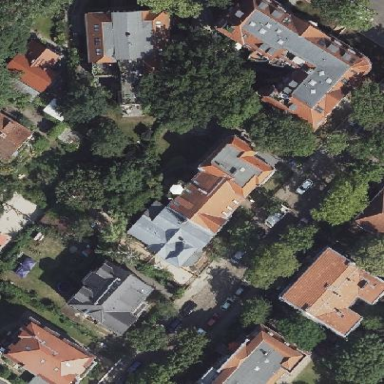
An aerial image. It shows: View of apartment building.